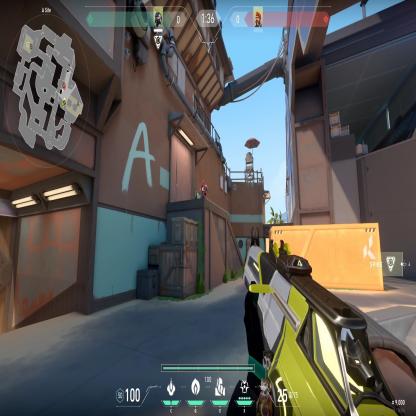
Label: enemy